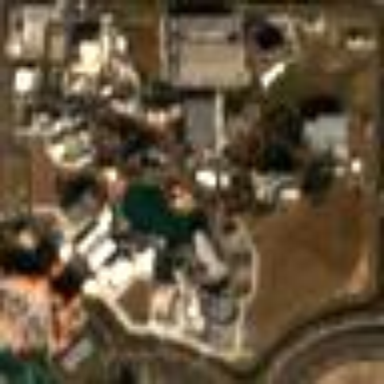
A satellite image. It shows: Theme park.